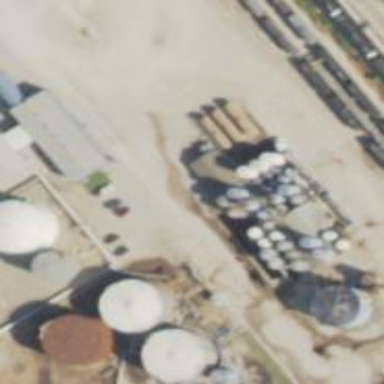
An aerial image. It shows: Storage tank with man-made structure.